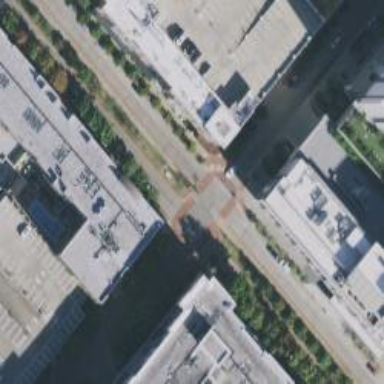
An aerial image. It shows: Tertiary road with separate sidewalk.